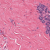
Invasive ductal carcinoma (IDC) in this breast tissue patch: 0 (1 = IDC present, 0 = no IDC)